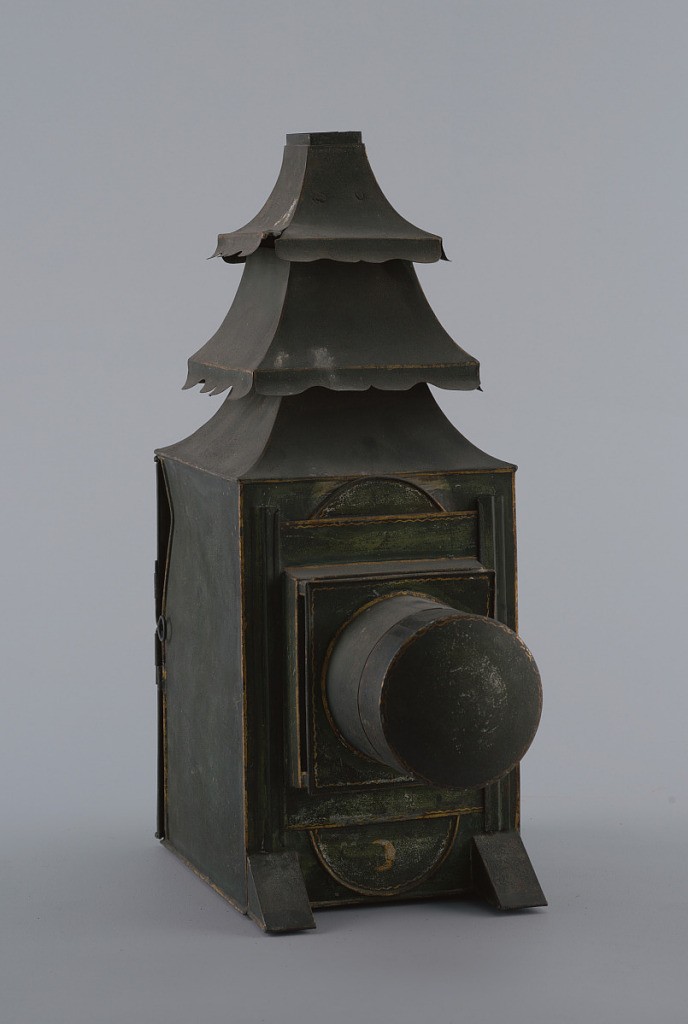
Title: lantern, magic
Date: ca. 1800
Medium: painted tôle
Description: Vertical hexahedron, with hinged back and triple pagoda-like top (a), projecting cylindrical lens-chamber (b) with cap (c),  Fitted with lamp of Argand type (d). Green with striping in gilt. In five pieces, though fifth piece (e) does not seem to belong, and top piece seems to be missing. A sixth piece (f), containing a lens, does not belong to this lantern.